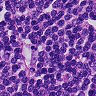
Metastatic tissue present: no